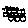
Label: car